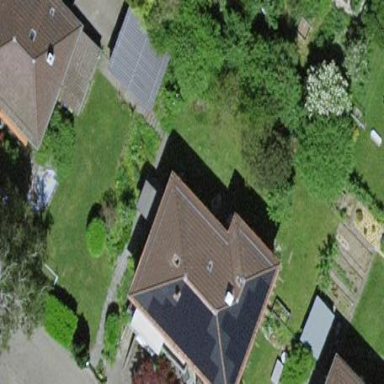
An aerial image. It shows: Hipped roof house.